Question: I have created an HTML5 based drawing application which used HTML5 Canvas element . I have written code to draw sketches on the Canvas .

The original size of the Canvas was 500 px x 500 px . All the drawings were made according to that .
Now my problem is I need to change the Canvas size to 1000 x 1000 and want to make the drawings cover the entire new canvas . Is there any easy way to do this rather than tinker with the pixel positions directly ?
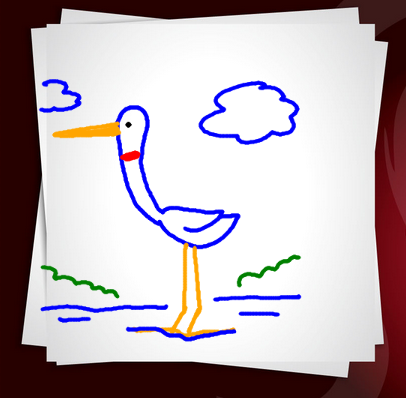
Answer: You could change the canvas size using CSS and keep the width and height properties of the canvas element constant. This will create the stretching you need.